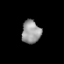
Tissue: prostate
Cell type: T cells
Senescence score: 0.1186
Nuclear area (px): 427
Mean DAPI intensity: 152.176